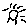
Label: sun